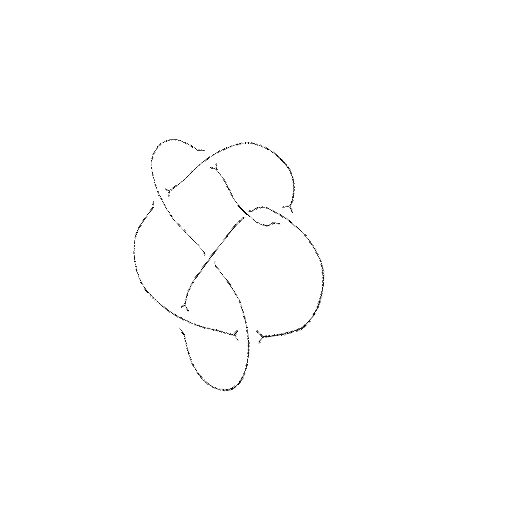
Crossing number: 7